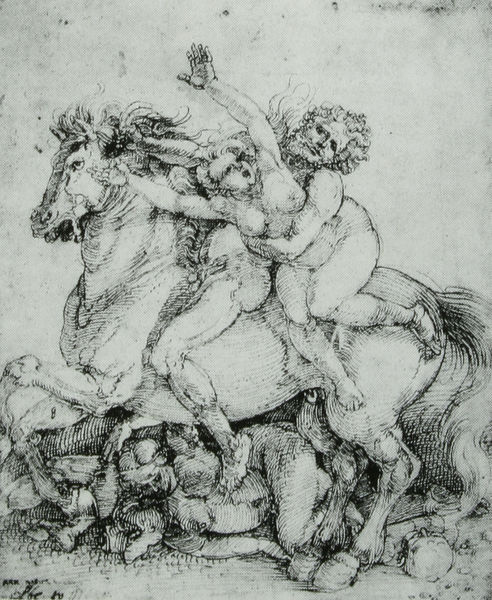
Titel: Frauenraub
Künstler: Albrecht Dürer
Standort: New York
Institution: Pierpont Morgan Library
Schlagwörter: akt, dunkel, feder, hand, kampf, kopf, körper, mann, nackt, weiß, akte, frauen, menschen, bewegung, brust, busen, frau, grau, haar, hell, mund, männer, schwarz, skizze, zeichnung, tier, bart, arm, arme, augen, barock, entsetzen, mensch, schädel, tod, tot, hände, signatur, boden, haare, kind, locken, pferd, reiter, beine, huf, hufe, mähne, reiten, ritt, schwanz, schweif, bein, brüste, füße, hintern, schrift, papier, umarmung, liegen, grafik, graphik, linien, signiert, angst, muskeln, nackte, schenkel, flucht, leiber, tusche, geschrei, sex, druck, druckgrafik, schraffur, radierung, stich, raub, leichen, tote, dynamik, schrecken, schimmel, totenkopf, ross, dunkle, hilfe, muskel, schreien, zeus, entführung, erhoben, pferderücken, räuber, kupferstich, schrei, hengst, galopp, aufbäumen, europa, steigend, fessel, vorzeichnung, handzeichnung, trab, zertreten, reißen, zerren, flanke, reliefartig, kamf, starrheit, vergewaltigung, sabinerinnen, eingeforene situation, hilfeschrei, leukippos, niedertrampeln, sabinerin, zertrampelung, enackt, zertrampeln, raub der sabinerin, klocken